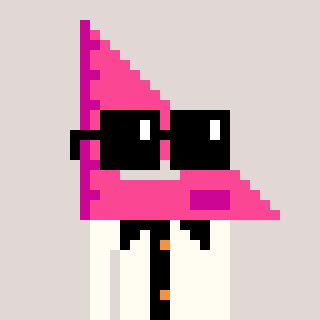
a pixel art character with square black sunglasses, a squadron ruler-shaped head and a grayscale-colored body on a warm background